Interaction volume radius: 5 \u00c5
Interaction volume height: 20 \u00c5
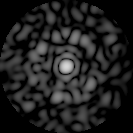
Disorder parameter: 0.79